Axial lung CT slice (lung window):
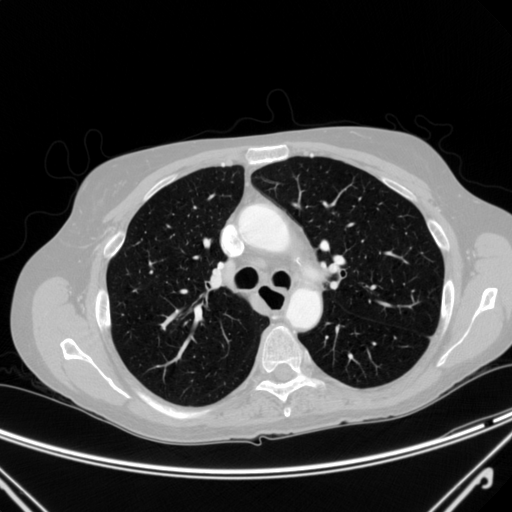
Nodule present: no